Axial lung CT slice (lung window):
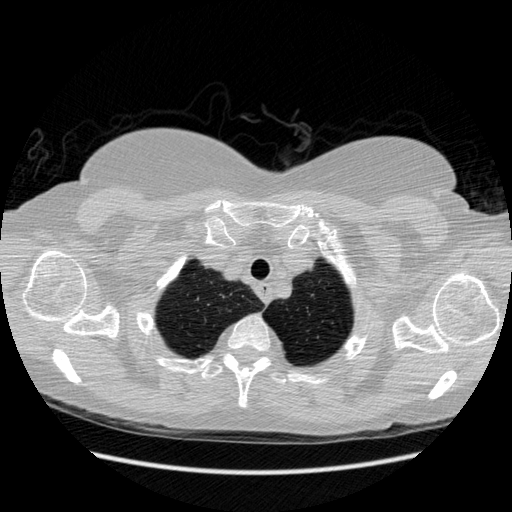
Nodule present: no